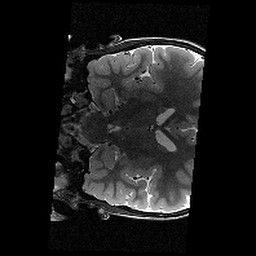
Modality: T2w
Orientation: coronal
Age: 9
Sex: male
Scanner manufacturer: siemens
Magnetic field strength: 3 T
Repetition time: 9.23 s
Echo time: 0.067 s